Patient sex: M
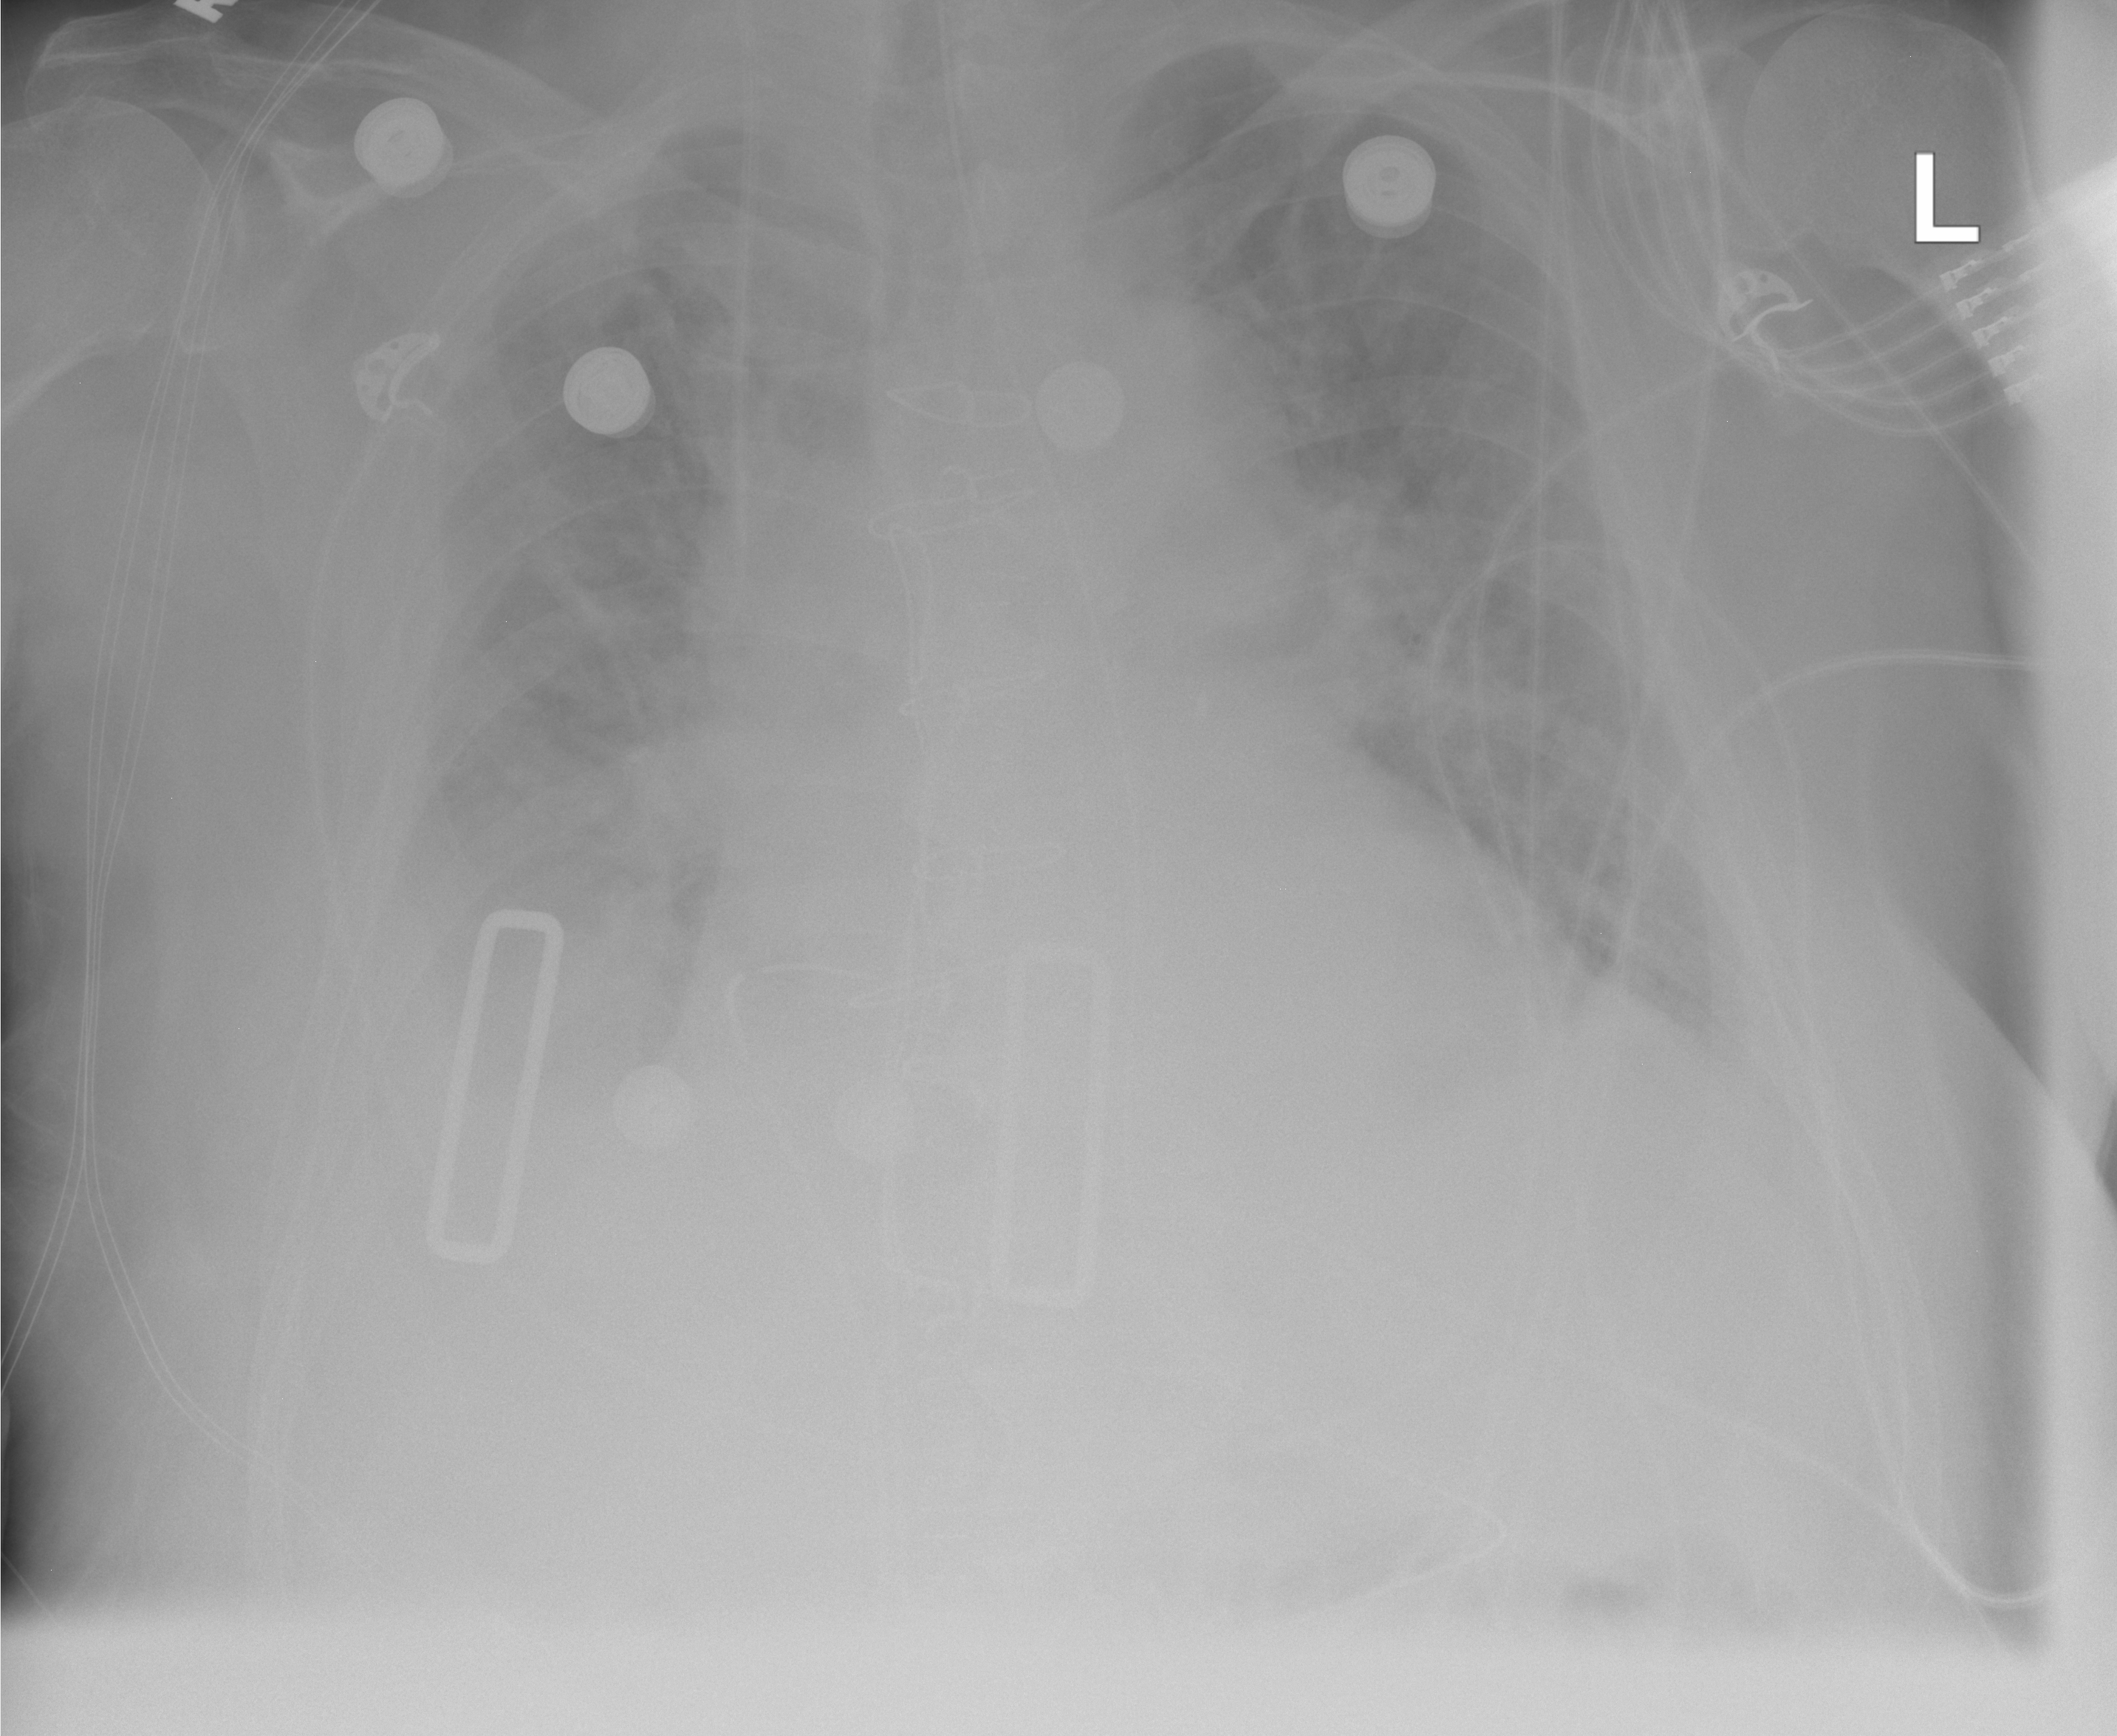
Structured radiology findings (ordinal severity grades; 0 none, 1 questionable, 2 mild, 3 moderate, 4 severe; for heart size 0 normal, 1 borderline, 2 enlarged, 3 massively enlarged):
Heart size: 2
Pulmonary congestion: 2
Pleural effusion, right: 2
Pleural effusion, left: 2
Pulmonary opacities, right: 2
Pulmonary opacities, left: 2
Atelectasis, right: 2
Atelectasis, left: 2